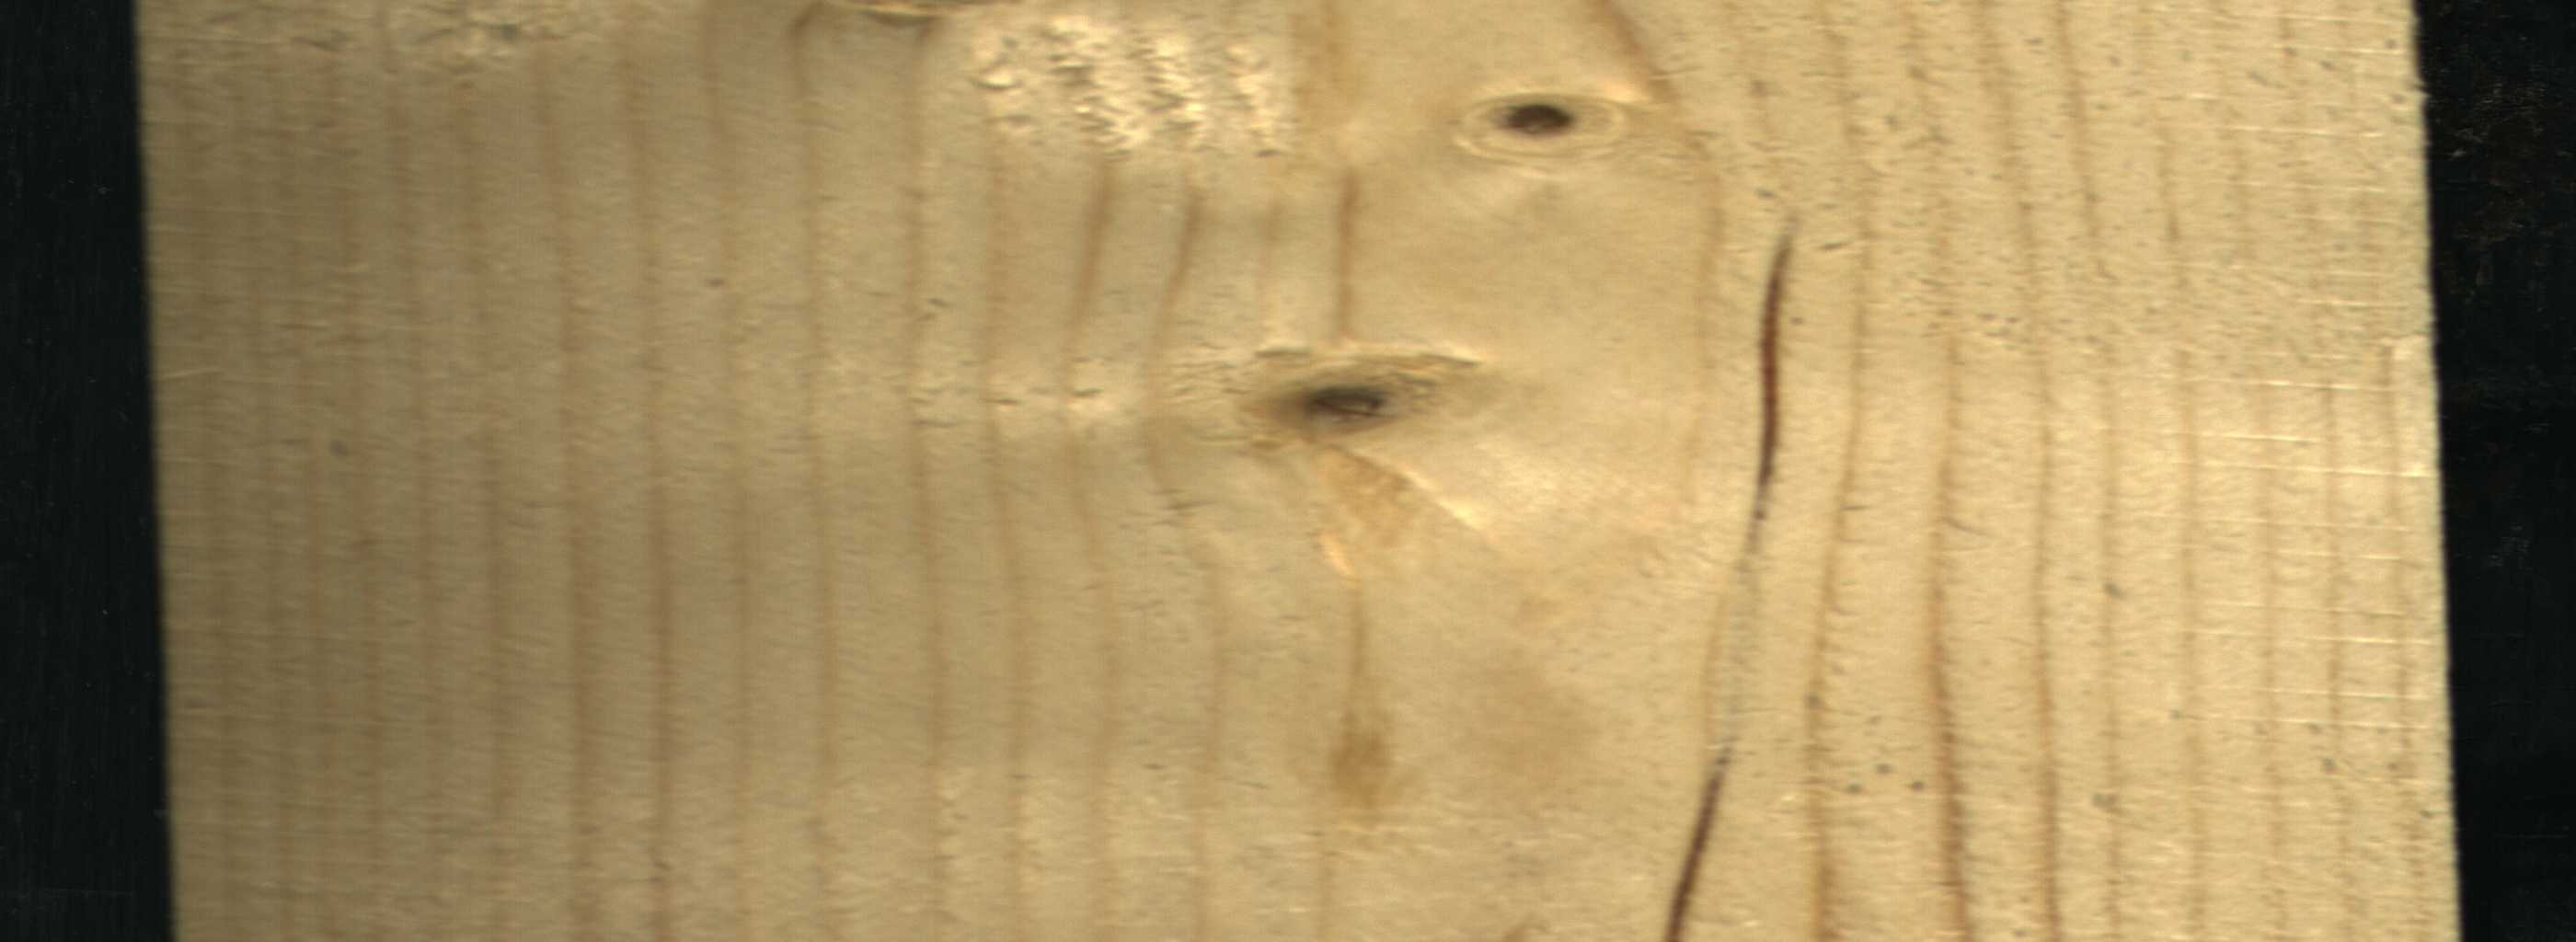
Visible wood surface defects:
resin
resin
Live_Knot
Live_Knot